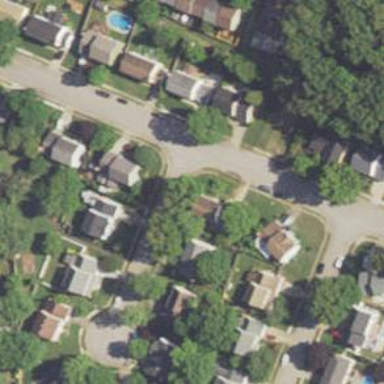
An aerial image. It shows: Driveway.